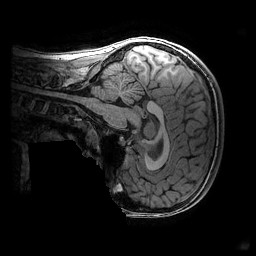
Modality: T1w
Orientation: sagittal
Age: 12
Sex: female
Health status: ill
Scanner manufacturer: ge
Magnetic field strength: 3 T
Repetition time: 0.007664 s
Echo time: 0.00342 s